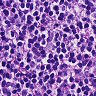
Metastatic tissue present: no